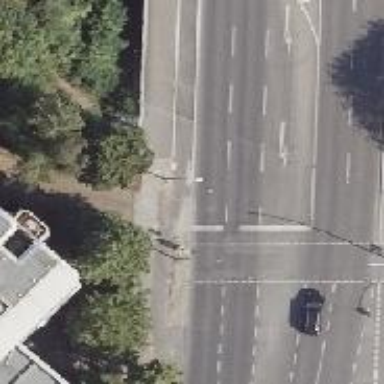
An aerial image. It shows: Road with traffic signals for signaling.